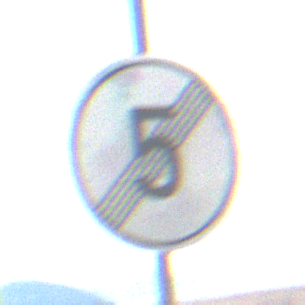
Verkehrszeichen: EndeGeschwindigkeit5
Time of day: Midday
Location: Outdoor (Nature)
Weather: Clear
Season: NotSpecified
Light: Natural